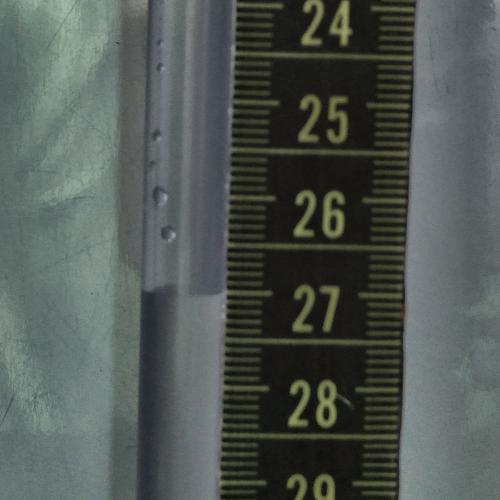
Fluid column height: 27.0 cm